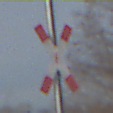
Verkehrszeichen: Andreaskreuz
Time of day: MorningAfternoon
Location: Outdoor (Nature)
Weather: PartlyCloudy
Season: NotSpecified
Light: Natural